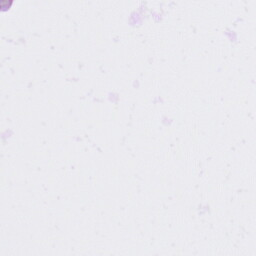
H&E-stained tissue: Ovarian